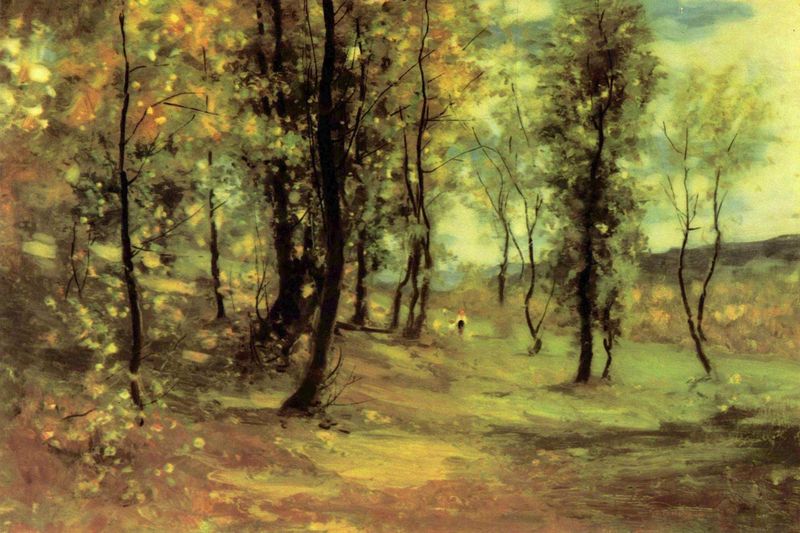
Titel: Waldlichtung
Künstler: Nicolae Grigorescu
Standort: Bukarest
Institution: Muzeul de Arta
Schlagwörter: baum, blau, blätter, dunkel, gemälde, himmel, laub, mann, schatten, wolken, aquarell, baumstämme, bäume, gelb, grün, impressionismus, landschaft, mädchen, ocker, äste, braun, frau, grau, hell, licht, lichter, orange, pastell, schwarz, türkis, weiss, gras, rot, tier, weg, wiese, wolke, beige, malerei, bluse, mensch, öl, birken, erde, ferne, horizont, hügel, natur, stamm, weite, wind, zweige, büsche, gehen, pfad, sonne, boden, figur, gold, familie, kind, lichtpunkte, person, rosa, wald, kinder, sommer, abhang, mittag, warm, abstrakt, berge, gebirge, hang, lila, violett, klein, herbst, winter, spazieren, böschung, staffage, stämme, impressionistisch, dünn, frühling, gestalt, helligkeit, spaziergang, idyll, lichtung, verschwommen, sicht, hügelig, lanschaft, geäst, laubwald, wanderer, blattwerk, laubbäume, höhenzug, fernsicht, umwelt, spaziergänger, waldlandschaft, morsch, gewölk, sonnentag, organge, spazierweg, häügel, woke, bum, handgeben, balttwerk, hoirzont, lichting, hakl, an der hand halten, m, kahle äste, dûster